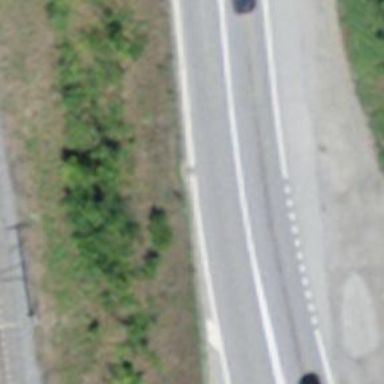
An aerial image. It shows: Secondary road with asphalt surface.